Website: macys
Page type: gifting
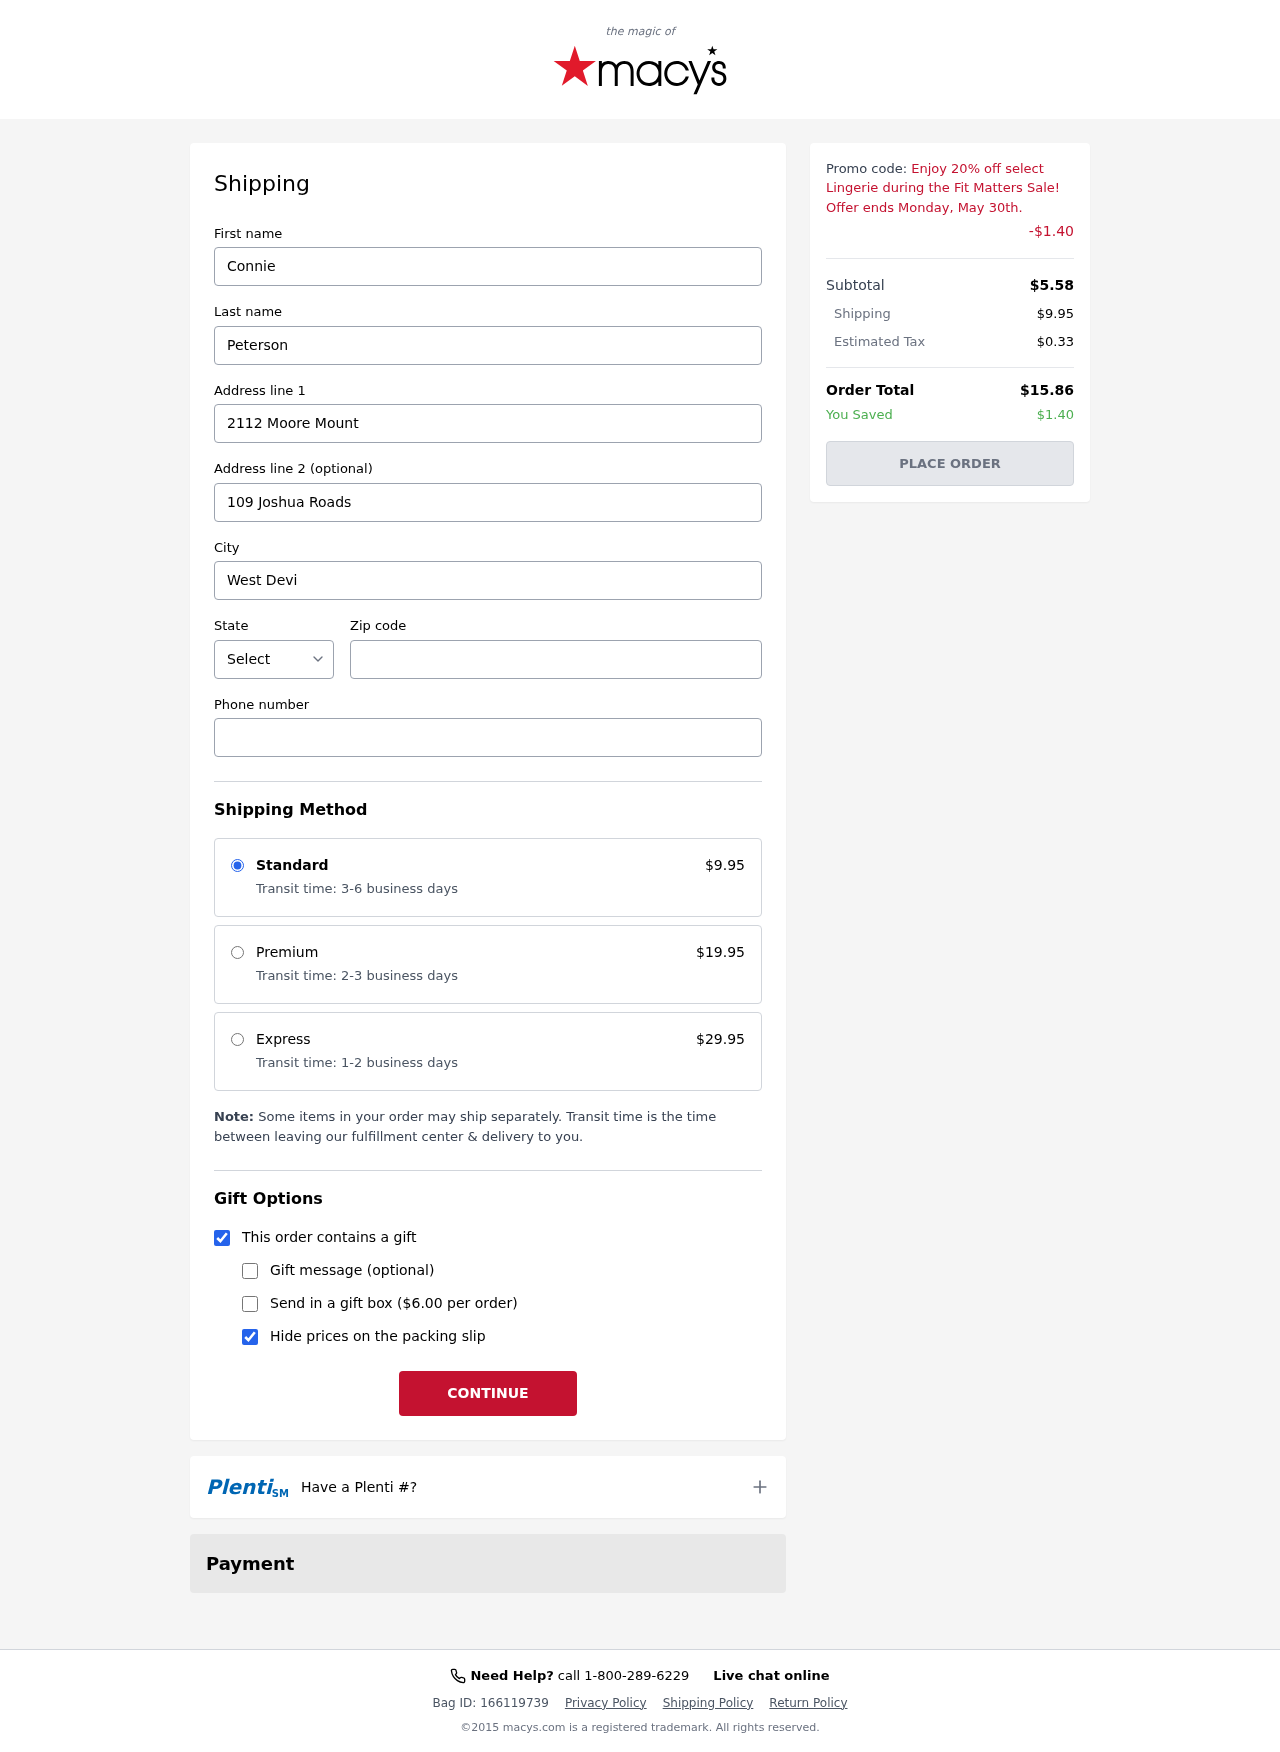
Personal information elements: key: PII_CITY
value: West Devintown
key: PII_FIRSTNAME
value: Connie
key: PII_LASTNAME
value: Peterson
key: PII_PHONE
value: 4679224331
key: PII_POSTCODE
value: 75203
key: PII_STATE_ABBR
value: KS
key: PII_STREET
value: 2112 Moore Mount
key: PII_STREET2
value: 109 Joshua Roads
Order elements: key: ORDER_SHIPPING_COST
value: $9.95
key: ORDER_DISCOUNT
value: -$1.40
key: ORDER_SUBTOTAL
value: $5.58
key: ORDER_TAX
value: $0.33
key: ORDER_TOTAL
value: $15.86
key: ORDER_SAVINGS
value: $1.40